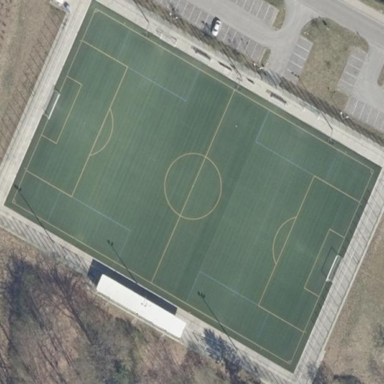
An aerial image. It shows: Grass pitch designated for soccer.